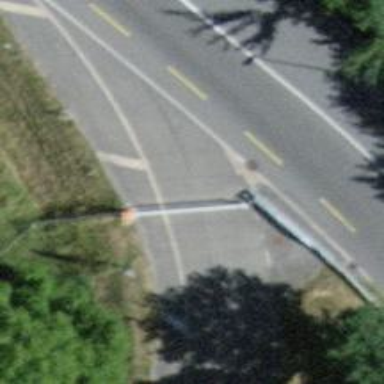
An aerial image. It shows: Lift gate barrier.